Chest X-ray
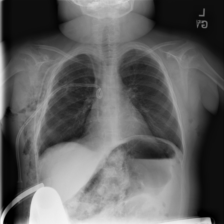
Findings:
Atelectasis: negative
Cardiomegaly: negative
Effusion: negative
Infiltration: negative
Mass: negative
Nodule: negative
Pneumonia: negative
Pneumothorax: negative
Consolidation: negative
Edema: negative
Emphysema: positive
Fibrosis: negative
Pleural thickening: negative
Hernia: negative